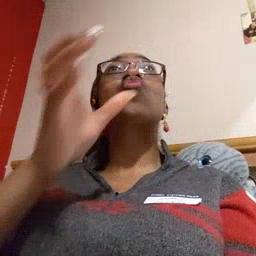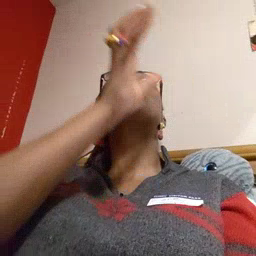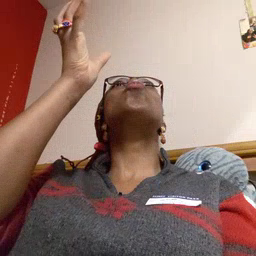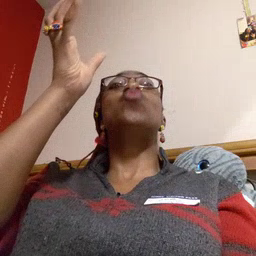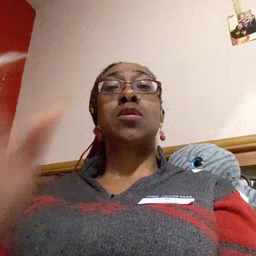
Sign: balloon